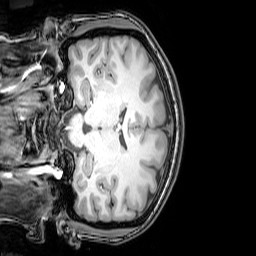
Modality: T1w
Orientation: coronal
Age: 24
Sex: female
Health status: healthy
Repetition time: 0.081 s
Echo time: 0.037 s